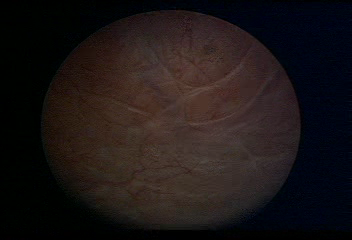
Modality: WLC
Class: Normal mucosa
Bladder cancer association: No